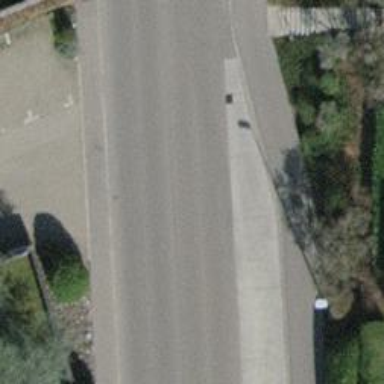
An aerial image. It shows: Bus stop equipped with public transport stop position.